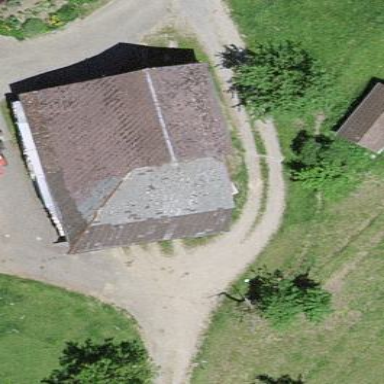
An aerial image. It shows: Rural barn.